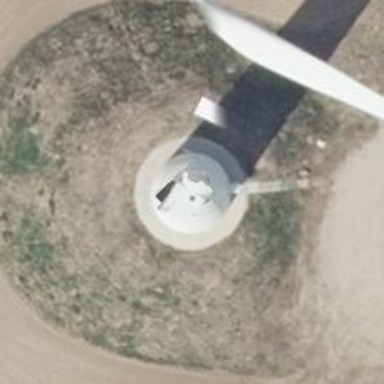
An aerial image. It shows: Wind generator powered by wind. The generator type is horizontal axis and it uses wind turbines.